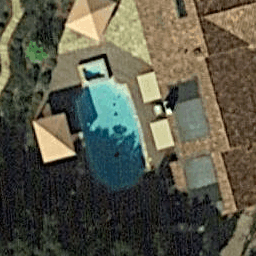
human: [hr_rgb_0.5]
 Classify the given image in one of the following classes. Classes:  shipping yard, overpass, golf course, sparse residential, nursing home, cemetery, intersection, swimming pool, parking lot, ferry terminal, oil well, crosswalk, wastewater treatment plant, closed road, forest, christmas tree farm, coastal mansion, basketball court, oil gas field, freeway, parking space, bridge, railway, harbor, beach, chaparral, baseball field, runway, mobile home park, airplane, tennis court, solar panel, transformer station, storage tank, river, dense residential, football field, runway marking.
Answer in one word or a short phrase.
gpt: swimming pool